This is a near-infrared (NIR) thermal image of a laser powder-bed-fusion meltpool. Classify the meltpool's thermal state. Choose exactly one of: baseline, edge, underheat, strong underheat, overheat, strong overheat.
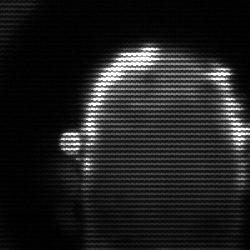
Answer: baseline